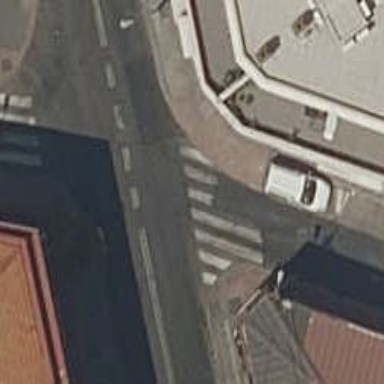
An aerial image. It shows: Uncontrolled road crossing.